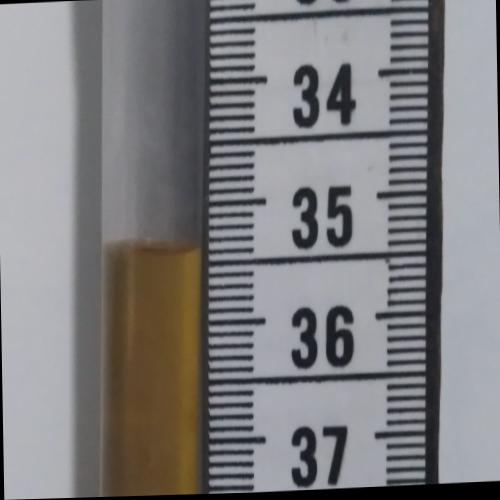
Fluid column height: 35.4 cm